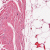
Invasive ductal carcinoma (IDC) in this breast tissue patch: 0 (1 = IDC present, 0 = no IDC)